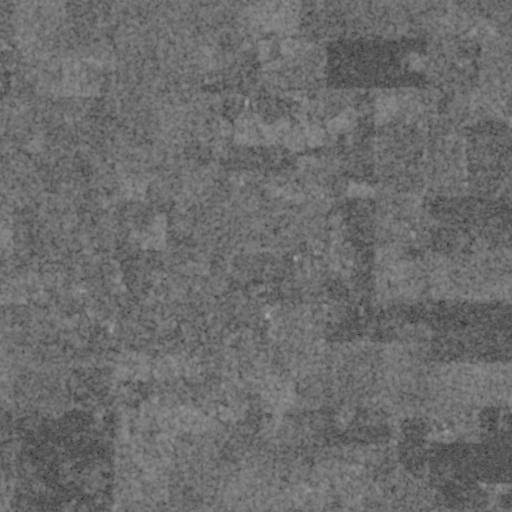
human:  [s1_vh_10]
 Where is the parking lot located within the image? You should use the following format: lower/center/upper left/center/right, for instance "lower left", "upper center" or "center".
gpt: The parking lot is located in the center left of the image.
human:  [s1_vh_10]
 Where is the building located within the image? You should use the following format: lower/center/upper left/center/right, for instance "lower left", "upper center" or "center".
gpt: The building is located in the center left of the image.
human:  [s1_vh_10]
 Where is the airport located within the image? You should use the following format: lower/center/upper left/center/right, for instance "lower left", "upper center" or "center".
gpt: There is no airport in the image.

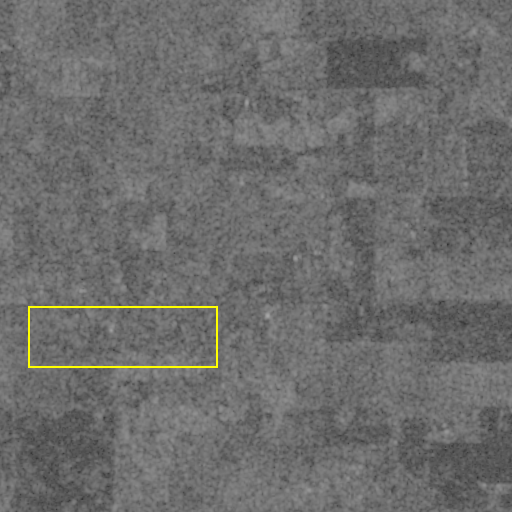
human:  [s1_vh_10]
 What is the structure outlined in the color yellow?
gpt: The structure outlined in yellow is a park.
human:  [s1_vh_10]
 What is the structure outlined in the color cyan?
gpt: There is no cyan outline.